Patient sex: M
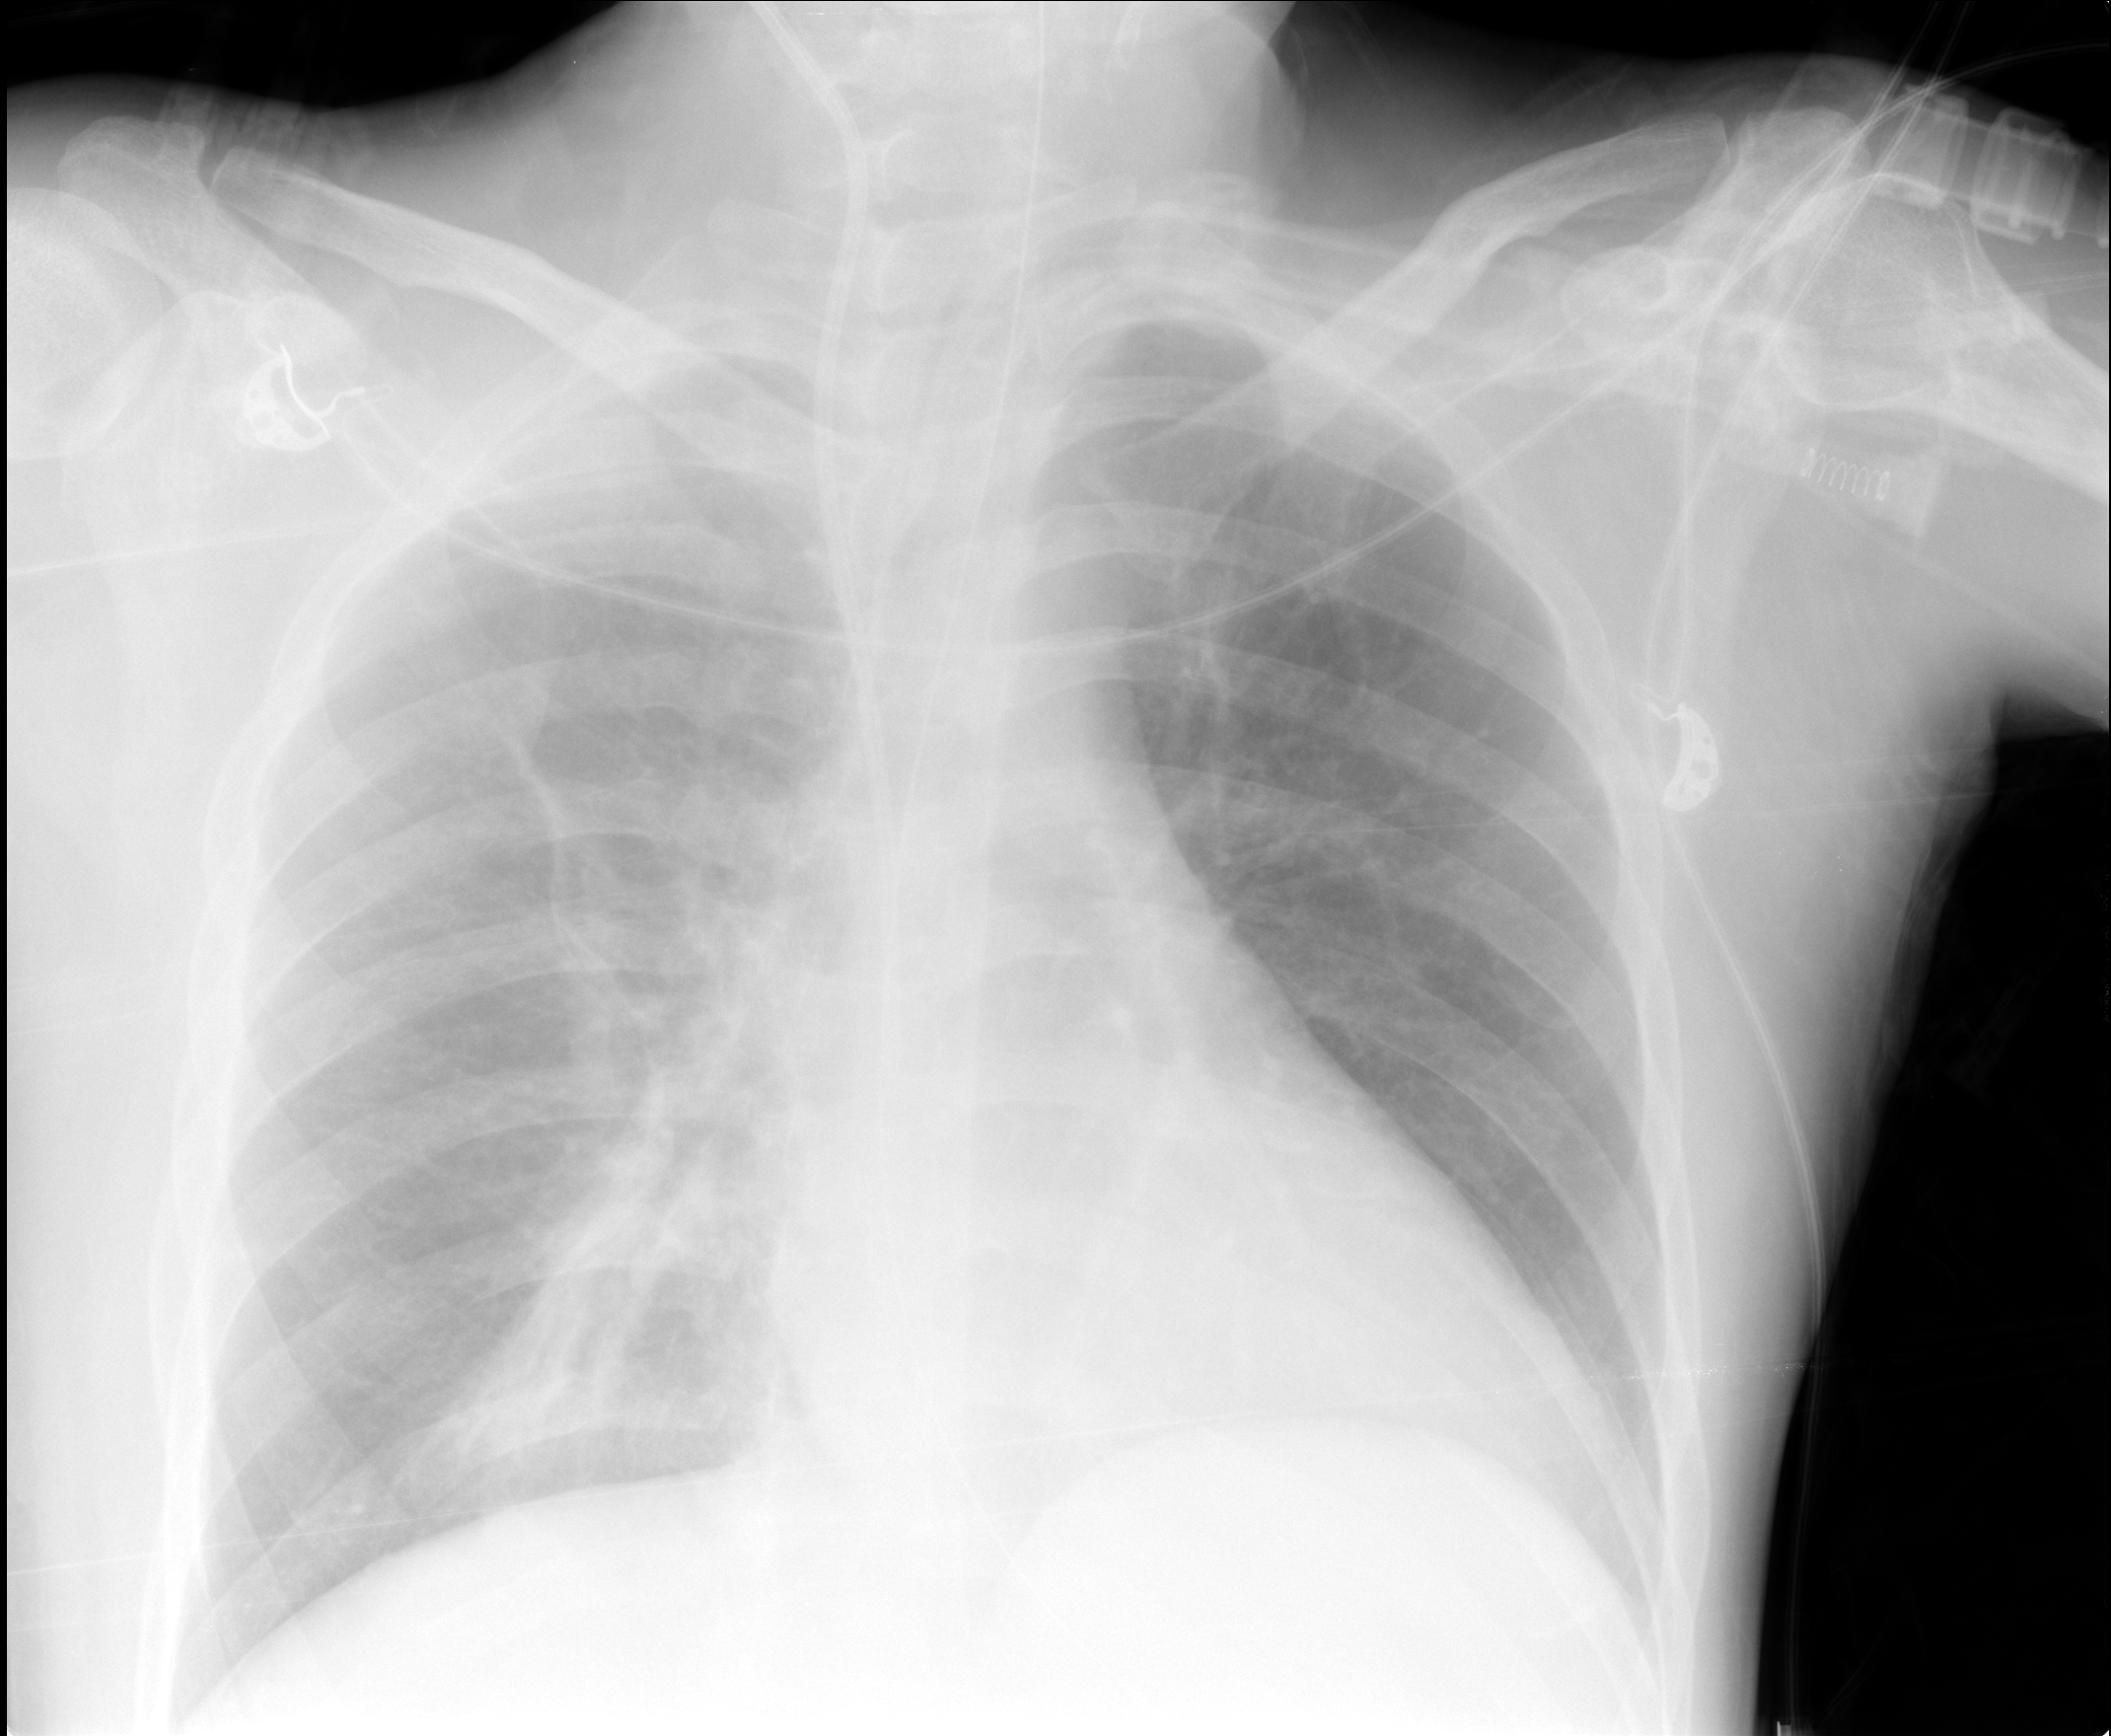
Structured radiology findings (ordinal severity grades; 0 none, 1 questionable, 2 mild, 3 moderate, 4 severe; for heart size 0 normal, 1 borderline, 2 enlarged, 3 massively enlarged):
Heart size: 1
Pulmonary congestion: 0
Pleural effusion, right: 0
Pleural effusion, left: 0
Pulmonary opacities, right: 3
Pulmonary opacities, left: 0
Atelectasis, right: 3
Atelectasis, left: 0